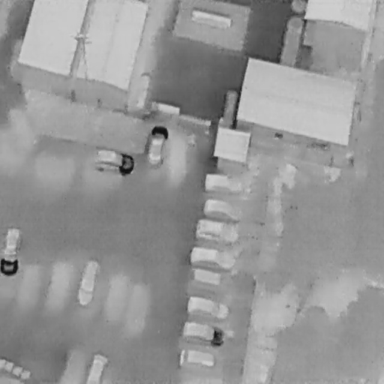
There are 12 Cars in the infrared image.